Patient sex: M
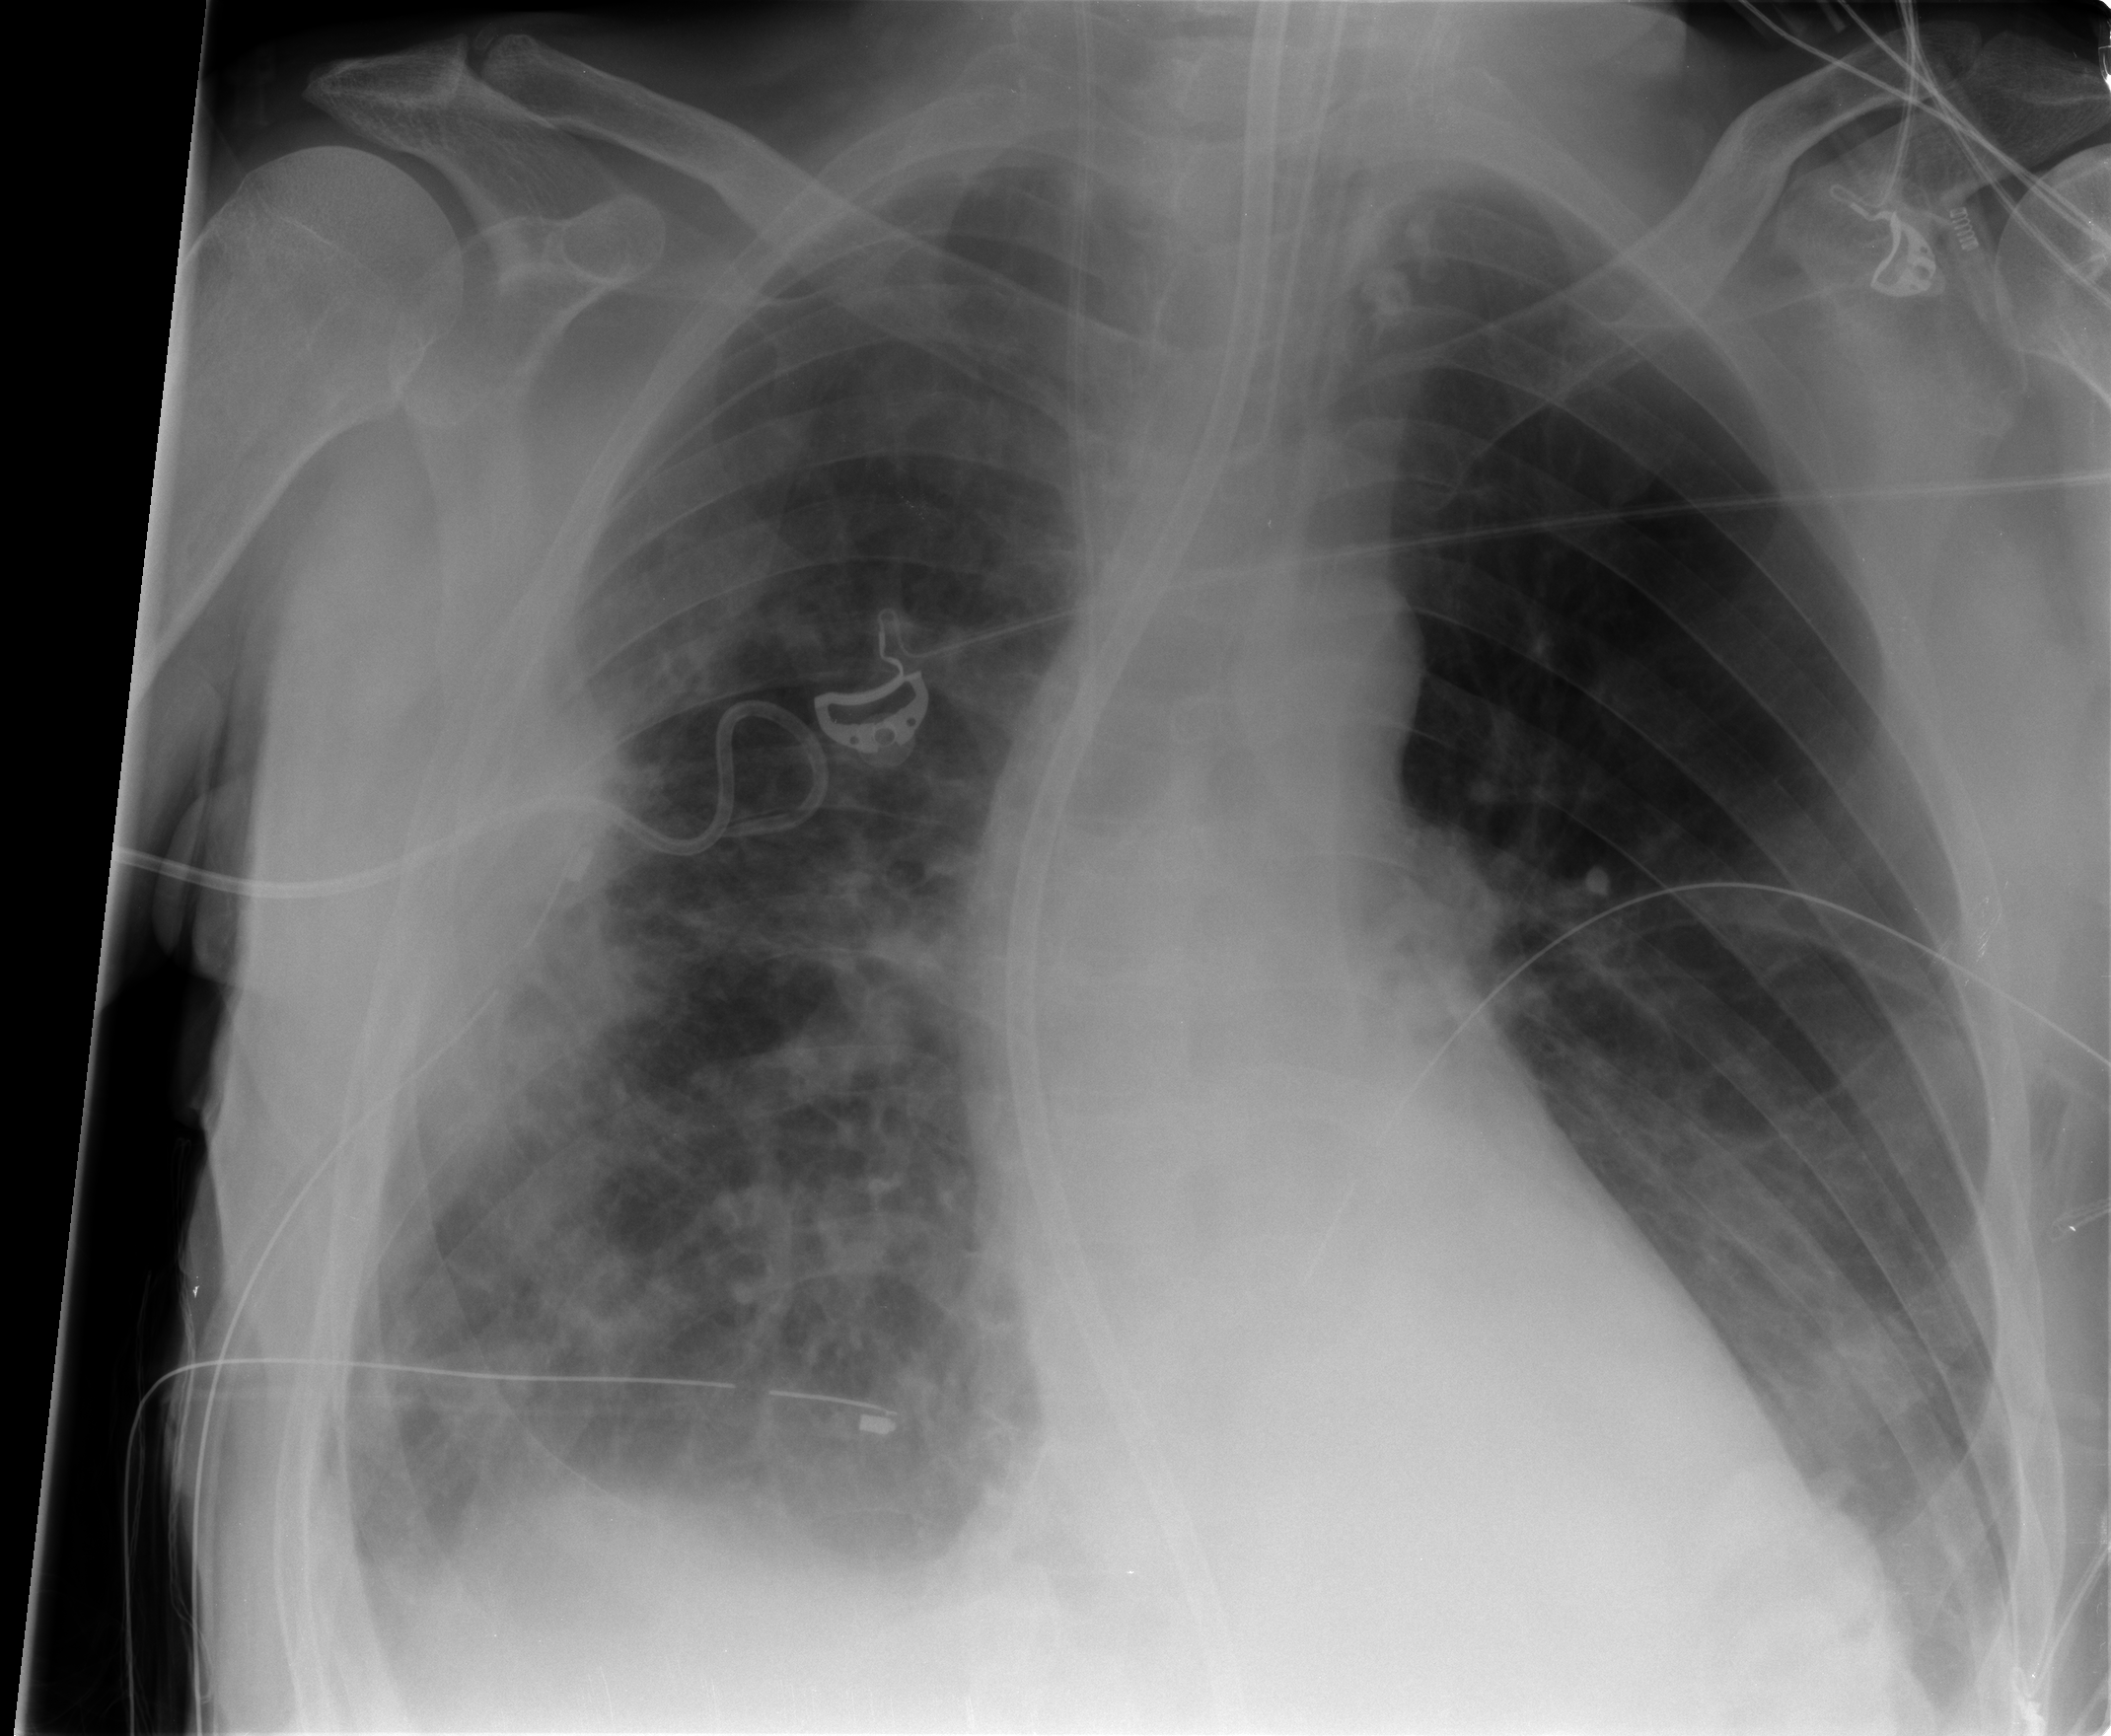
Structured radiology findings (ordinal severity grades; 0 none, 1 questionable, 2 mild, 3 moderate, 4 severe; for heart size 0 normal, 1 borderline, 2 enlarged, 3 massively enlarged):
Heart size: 0
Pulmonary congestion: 0
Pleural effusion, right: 2
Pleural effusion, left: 0
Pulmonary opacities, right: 2
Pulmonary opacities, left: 0
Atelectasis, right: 2
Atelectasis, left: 2